Field crop: maize
Growth stage: 2
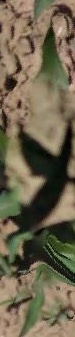
Species: maize